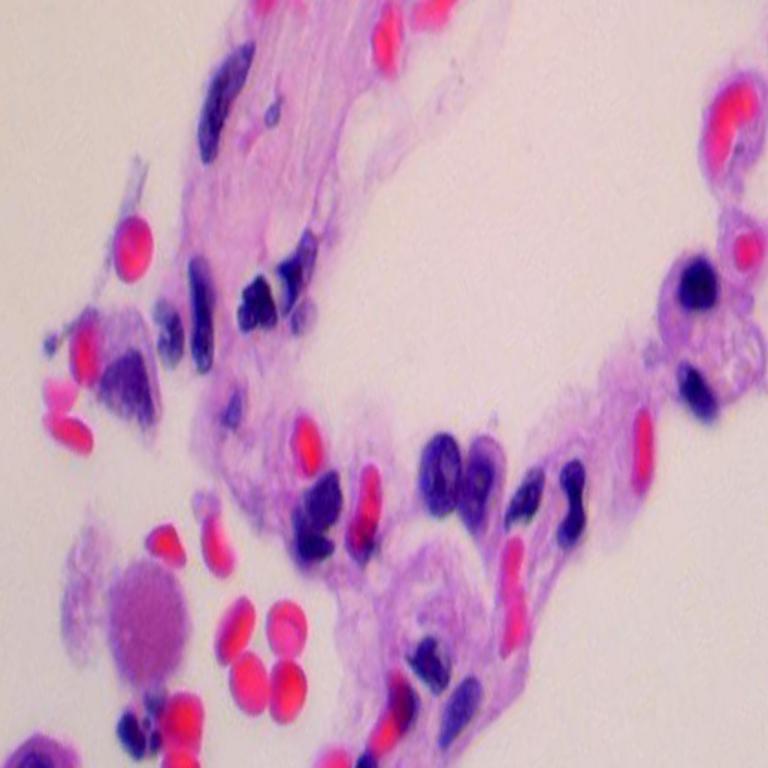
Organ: lung
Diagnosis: benign